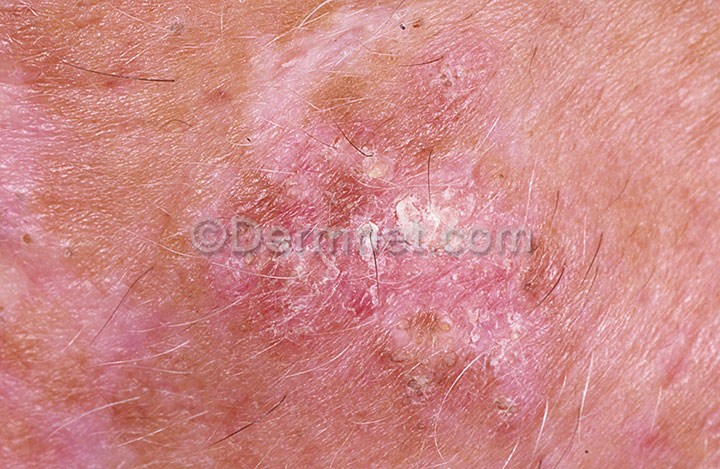
Disease: Lupus and other Connective Tissue diseases